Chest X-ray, PA view. Patient: 60 years old, sex M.
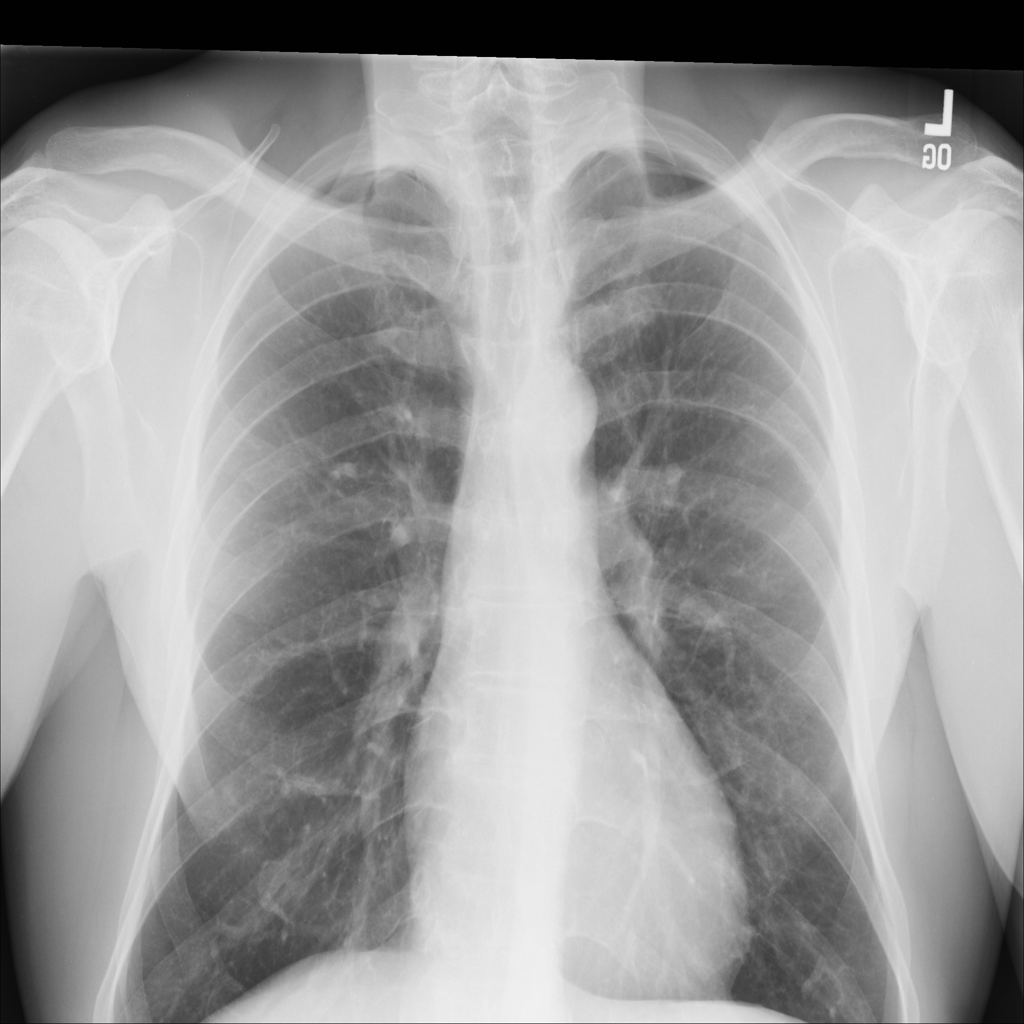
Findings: No Finding